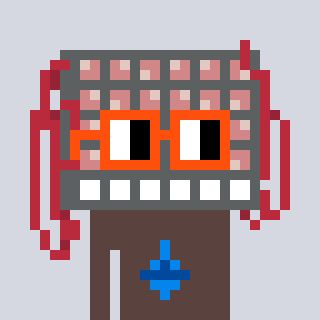
a pixel art character with square orange glasses, a turing-shaped head and a darkbrown-colored body on a cool background